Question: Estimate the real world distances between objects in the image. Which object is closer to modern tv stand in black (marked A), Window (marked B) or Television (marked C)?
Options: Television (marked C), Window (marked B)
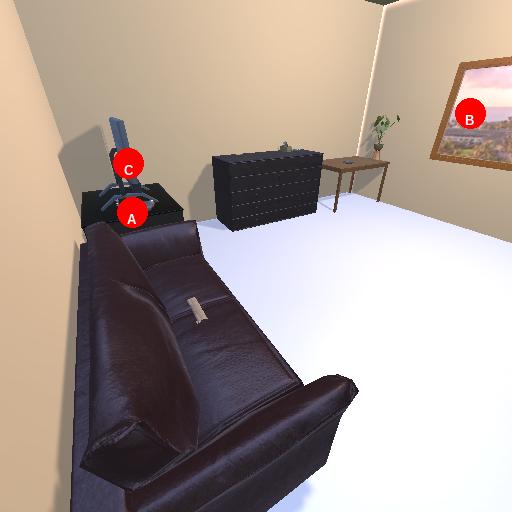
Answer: Television (marked C)